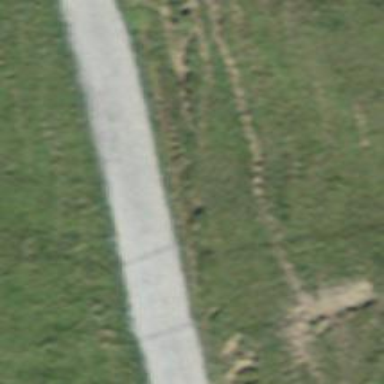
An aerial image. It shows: Concrete track with grade1 quality.